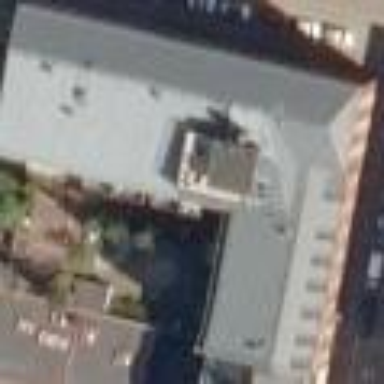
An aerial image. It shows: Gabled roof made of metal on apartment building.